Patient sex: M
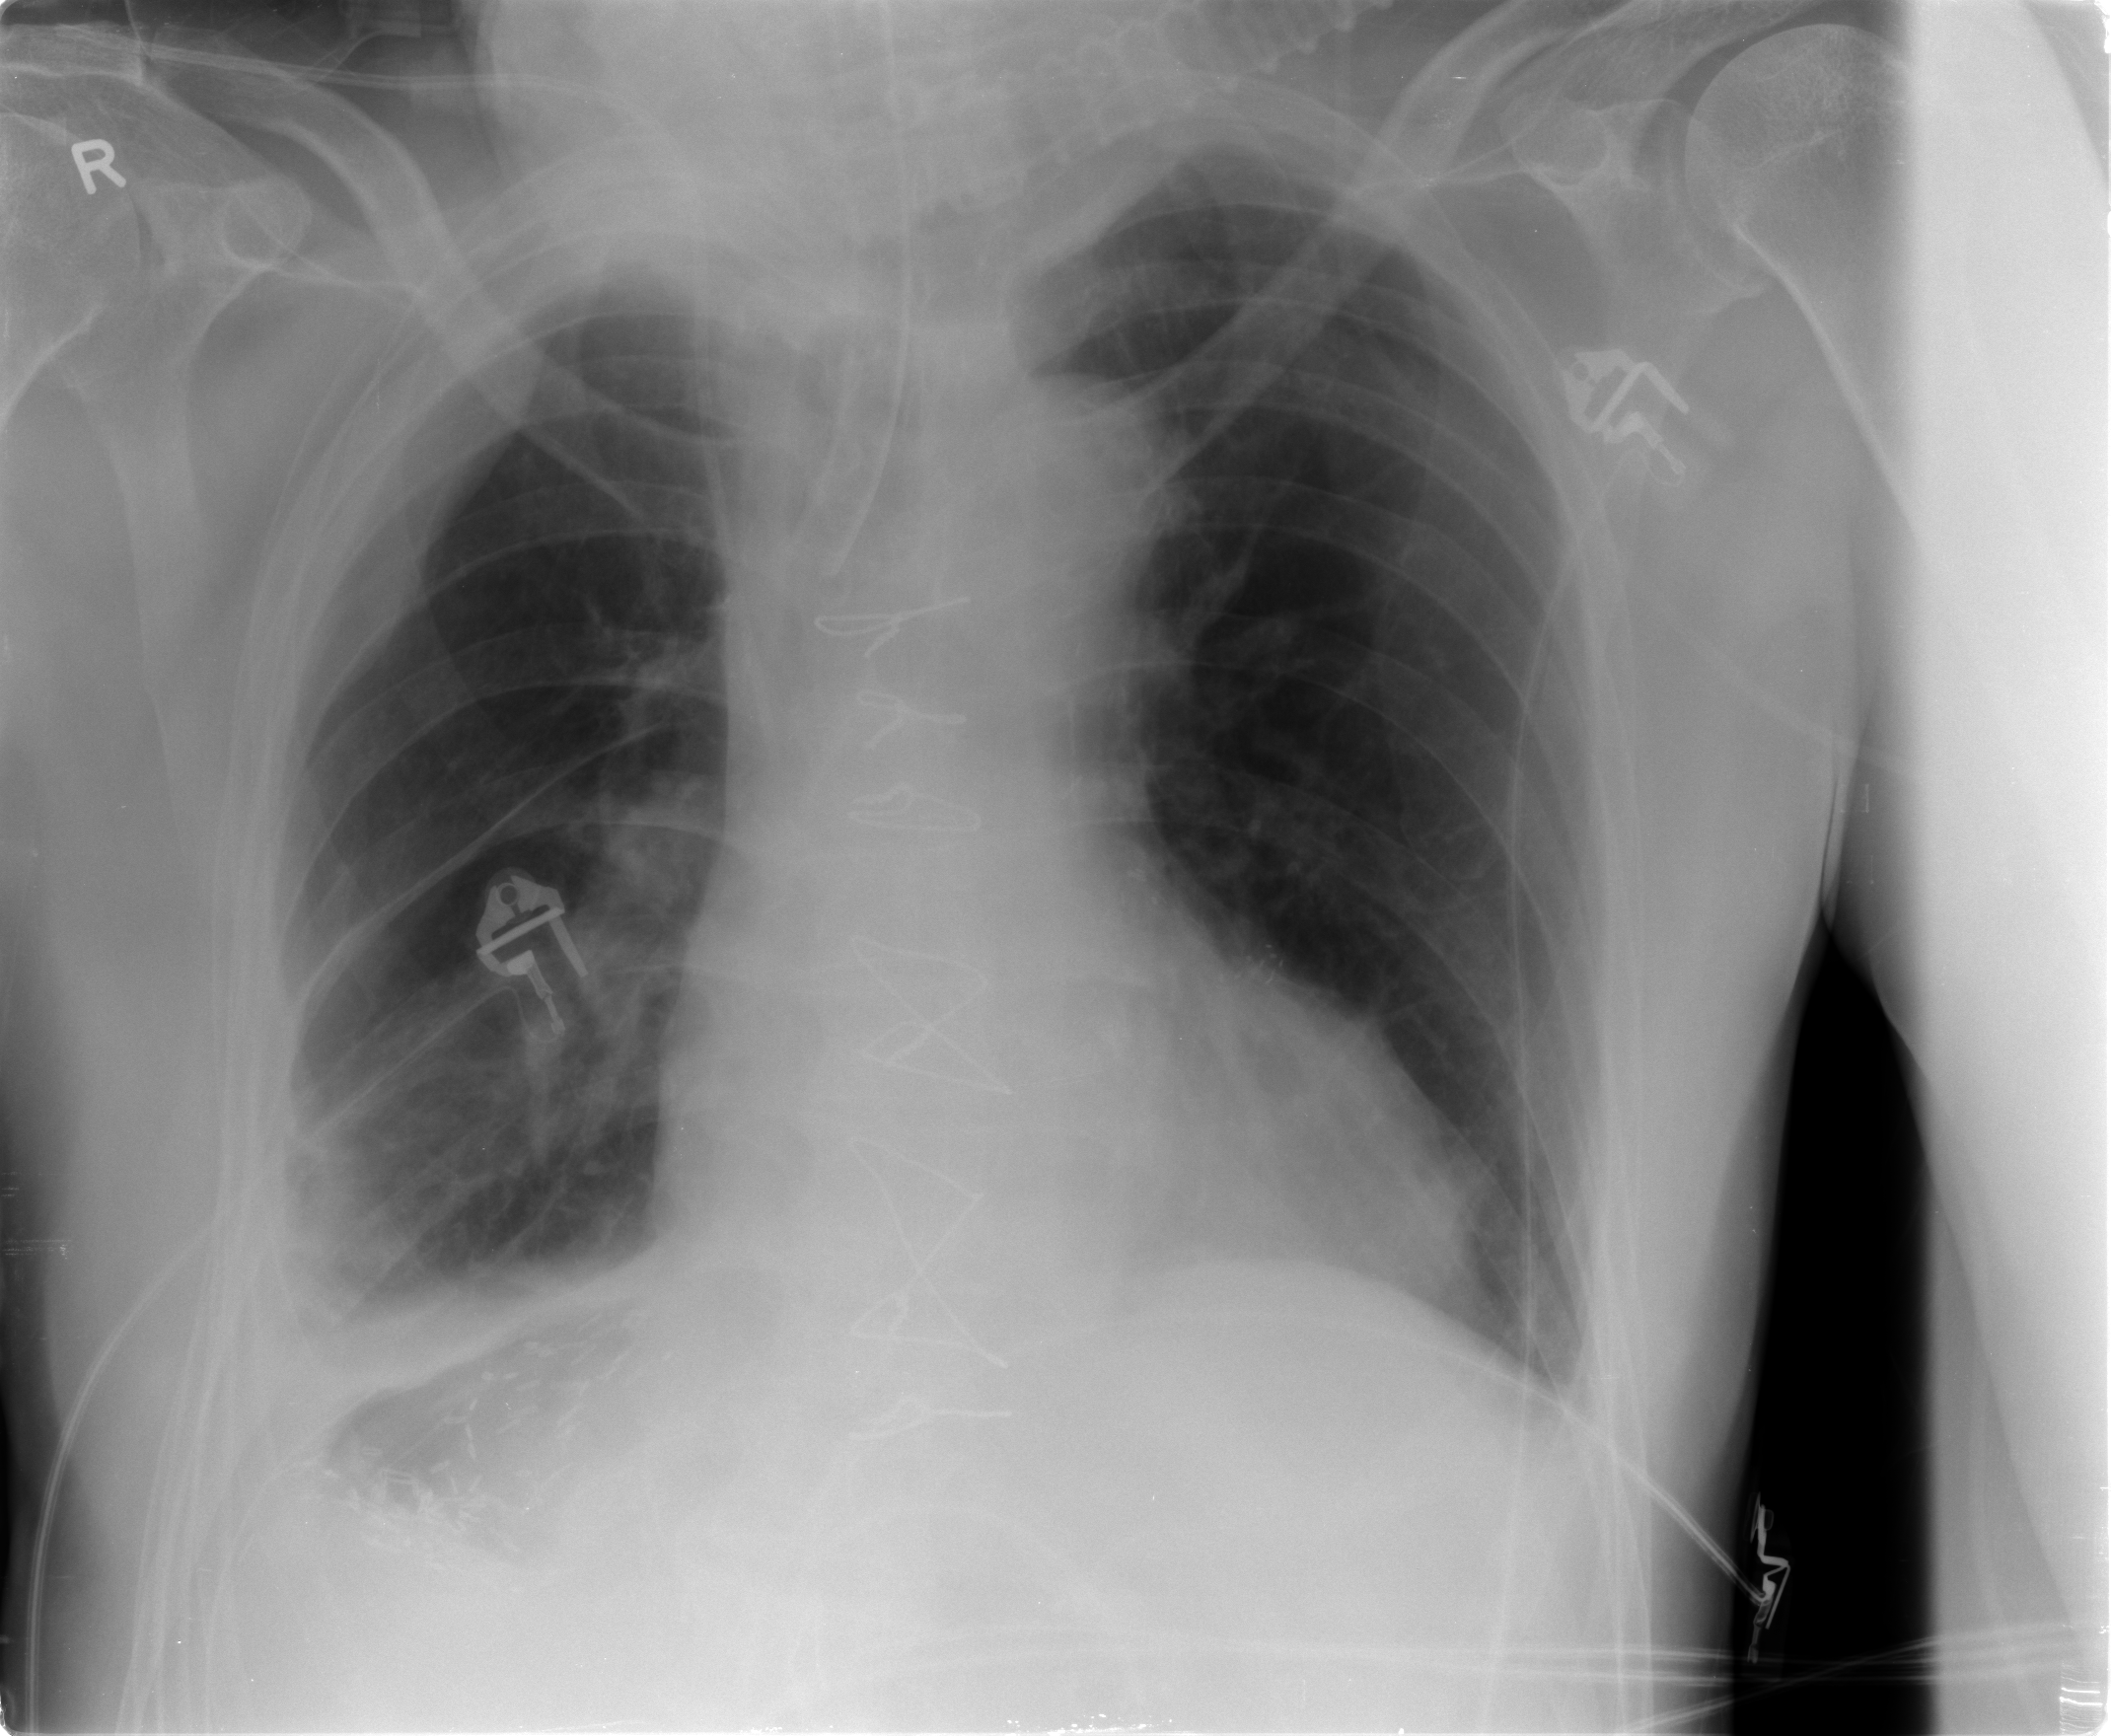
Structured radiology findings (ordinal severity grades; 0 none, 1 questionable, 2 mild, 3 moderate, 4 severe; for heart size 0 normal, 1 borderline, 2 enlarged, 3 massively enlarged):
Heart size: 1
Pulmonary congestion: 2
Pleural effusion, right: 2
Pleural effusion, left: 0
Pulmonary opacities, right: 2
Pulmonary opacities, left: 0
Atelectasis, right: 2
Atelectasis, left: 0